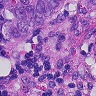
Metastatic tissue present: yes